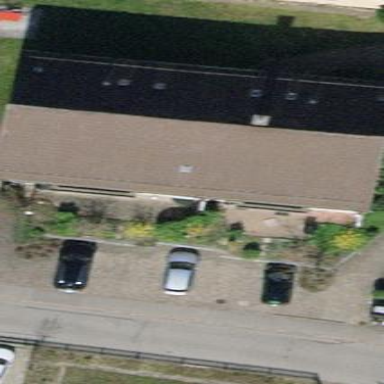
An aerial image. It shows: Gabled roof on building that houses apartments.